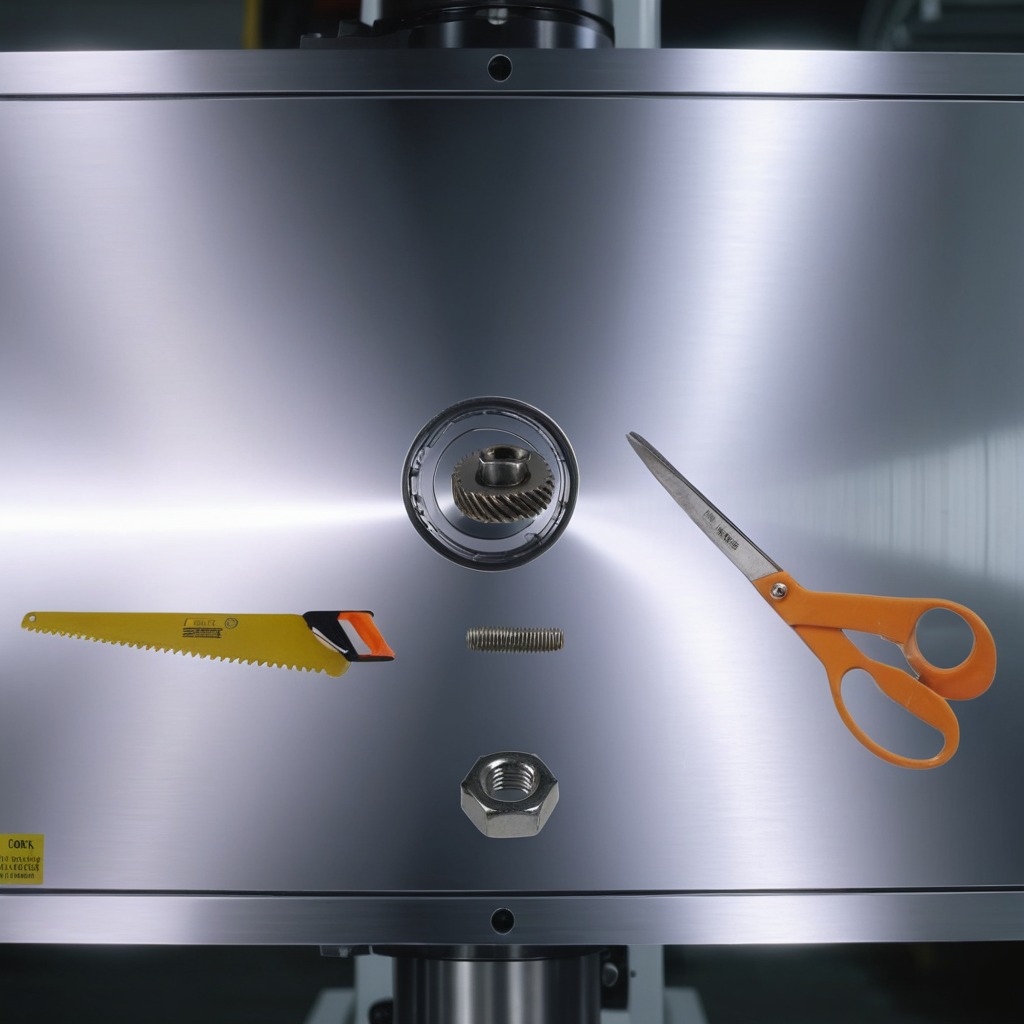
A steel gear with teeth, a coiled metal spring, a handheld metal saw, a metal nut, and a pair of scissors are lying on a metal table in a machine shop under fluorescent lights.